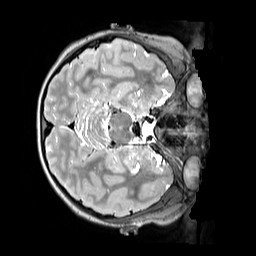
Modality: T2w
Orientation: axial
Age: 10
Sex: male
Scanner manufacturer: siemens
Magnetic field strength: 3 T
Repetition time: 3.2 s
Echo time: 0.408 s